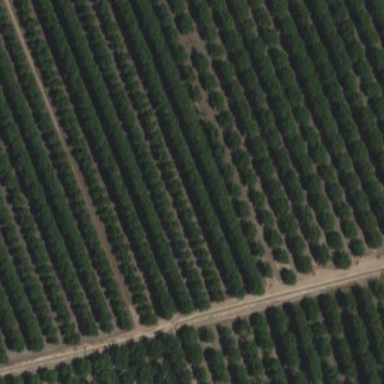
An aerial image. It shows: Orchard.